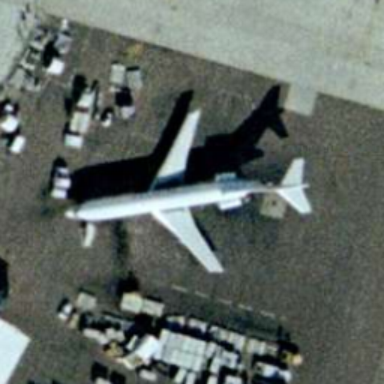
An airplanes is surrounded with some cars .